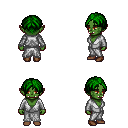
a pixel art fantasy rpg character, female body template, orc, green skin, white robe, metal pants, green parted hairstyle, brown shoes, four views (front, back, left, right), 2x2 character sprite sheet, small pixel art, hard edges, no anti-aliasing